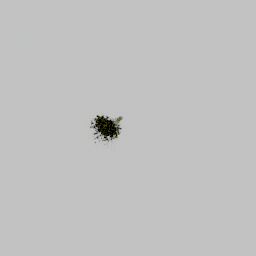
Label: nature